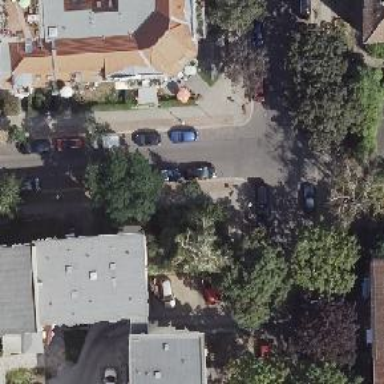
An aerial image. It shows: Residential road with asphalt surface and separate sidewalks on both sides. There are parallel on-street parking lanes on both sides of the road.